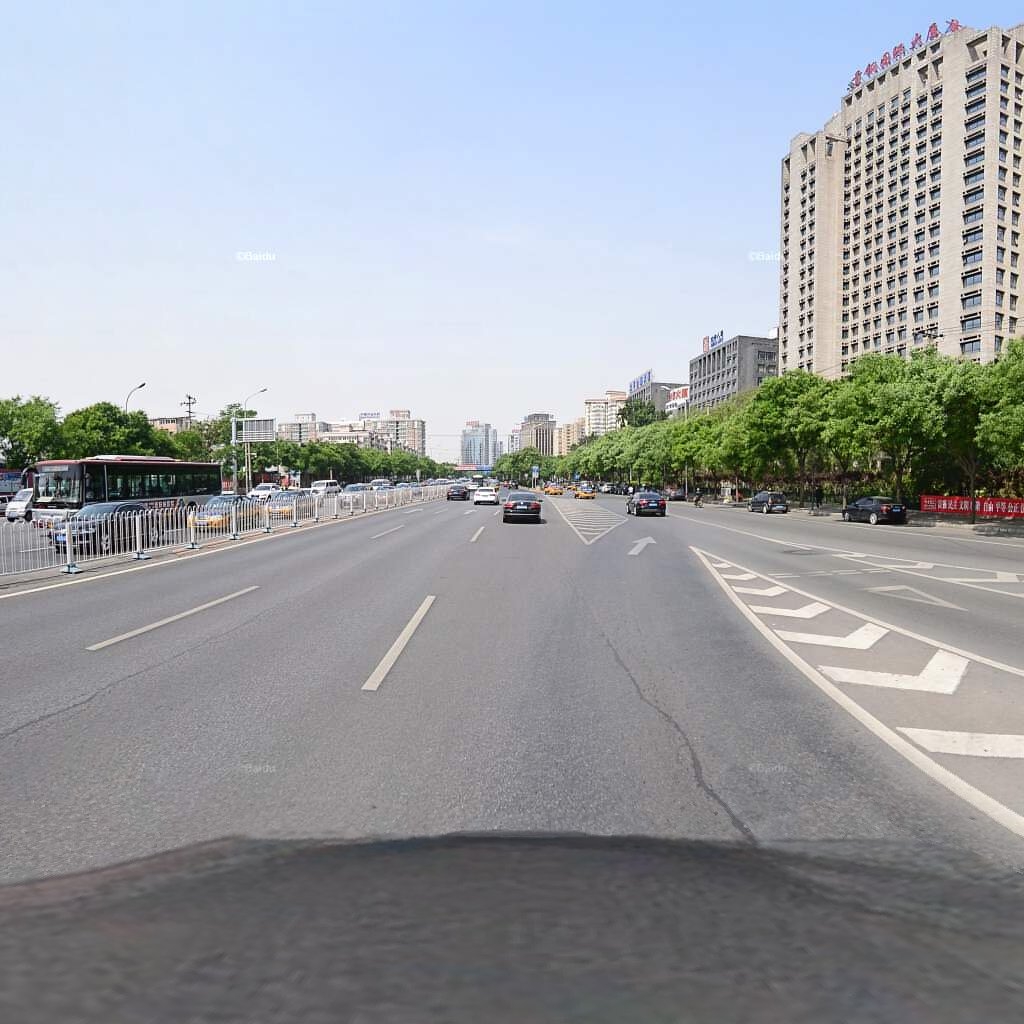
Region: Haidian
Road damage annotations: longitudinal patch, longitudinal patch